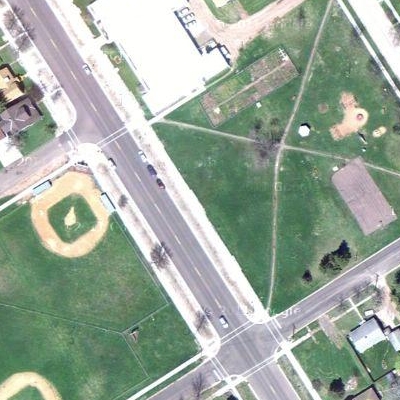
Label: Grass